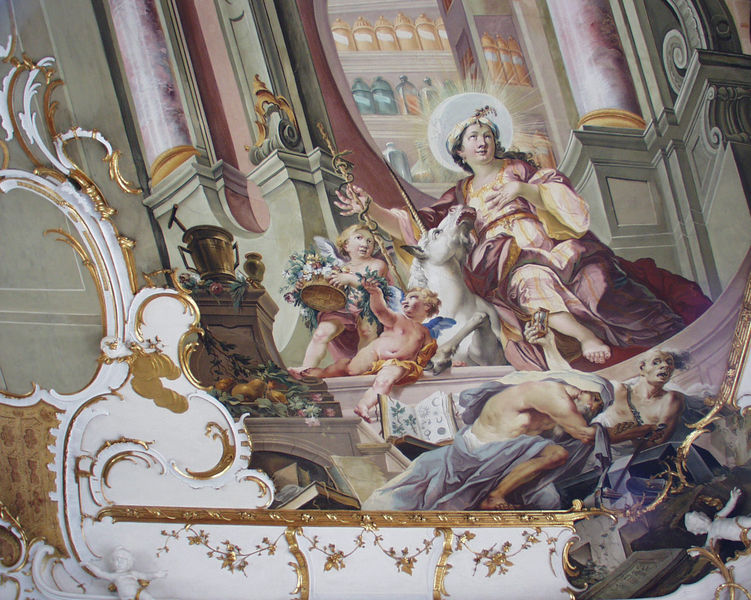
Titel: Fakultäten (Medizin)
Künstler: Johann Anwander
Standort: Dillingen
Institution: Goldener Saal
Schlagwörter: blau, blätter, flügel, gemälde, kopf, laub, mann, nackt, umhang, weiß, frauen, gelb, grün, menschen, sitzen, ausschnitt, blume, blumen, bunt, fenster, frau, holz, kleid, marmor, männer, säule, säulen, blüte, blüten, obst, rot, schloss, tier, tuch, malerei, ornament, bart, flaschen, gläser, regal, wand, architektur, barock, böse, gesicht, mensch, rahmen, horn, möbel, spiegel, kirche, sonne, gewand, gold, decke, pflanzen, gebeugt, rokoko, rosa, kinder, pferd, stock, engel, früchte, henkel, putto, ranken, statue, vase, perspektive, stab, lila, violett, kuh, kutsche, detail, floral, ornamente, verzierung, wandmalerei, stuck, marmoriert, collage, foto, fotografie, birne, birnen, buch, fuss, gefäss, kirch, kloster, kreuz, strahlen, zweig, knien, schlange, medizin, allegorie, mythologie, schimmel, kapitelle, girlanden, schein, heiligenschein, voluten, nimbus, untersicht, residenz, ross, mythos, fröhlich, heilige, deckengemälde, fresko, golden, putten, eimer, maria, wandbild, gefäße, illusion, pute, putti, ungeheuer, sklaven, mörser, fresco, einhorn, blumenkorb, europa, dämonen, deckenmalerei, barok, rocaille, universität, stößel, tiepolo, goldstuck, scheinarchitektur, blattgold, apotheke, asam, quadraturmalerei, colage, di sotto in su, krohne, scheinraum, tromp o'eil, wissenschaften, äskulapstab, äskulep, koster, amm, barock gemälde, engel heiligenschein kircj